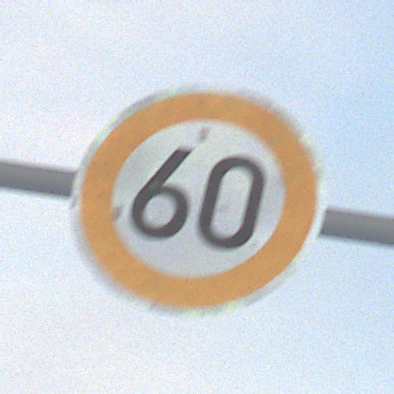
Verkehrszeichen: Geschwindigkeit60
Umgebung: Outdoor, Nature
Tageszeit: SunriseSunset
Wetter: PartlyCloudy
Licht: Natural
Jahreszeit: NotSpecified
Kontrast: LowContrast